Aerial crown-view tile of a tropical tree (Barro Colorado Island, Panama), acquired 20250512:
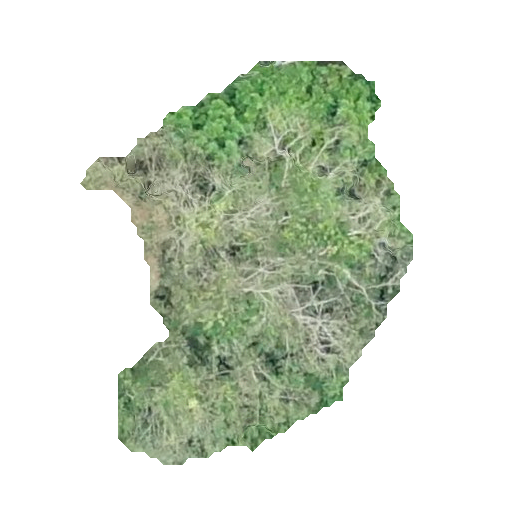
Species: Luehea seemannii
GBIF accepted scientific name: Luehea seemannii
Crown area: 126.43 m²